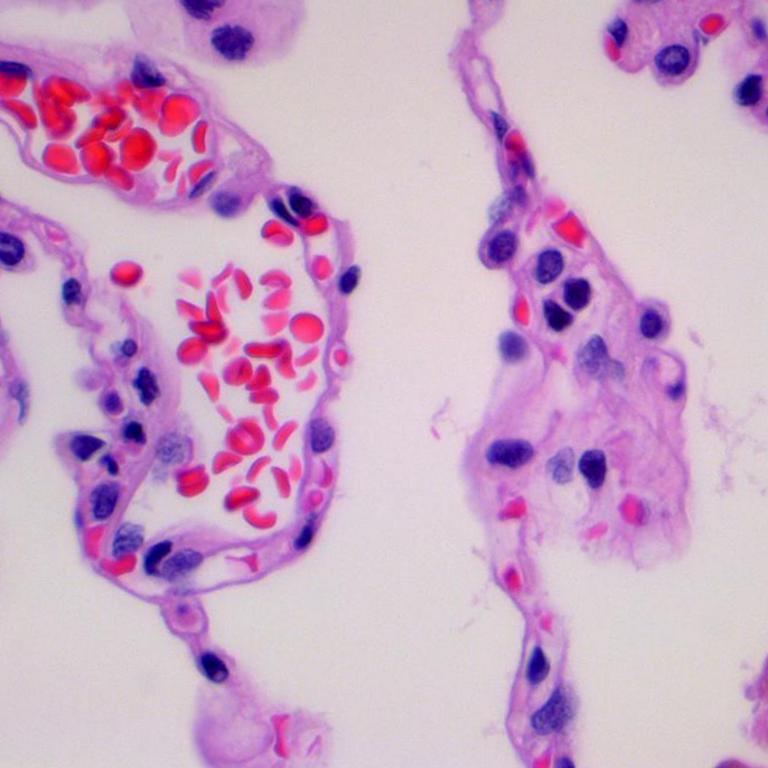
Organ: lung
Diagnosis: benign